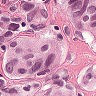
Metastatic tissue present: yes